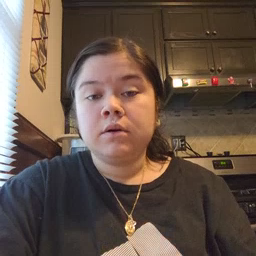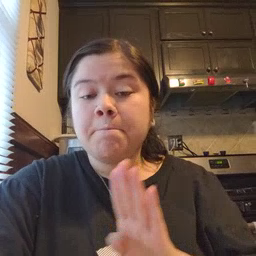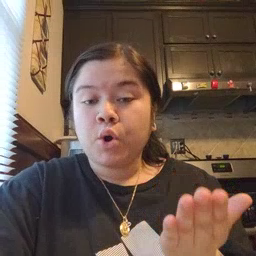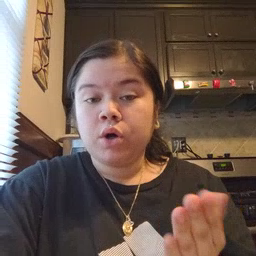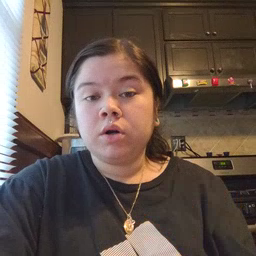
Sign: book